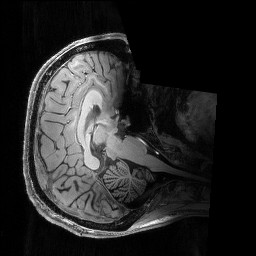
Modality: T1w
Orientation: axial